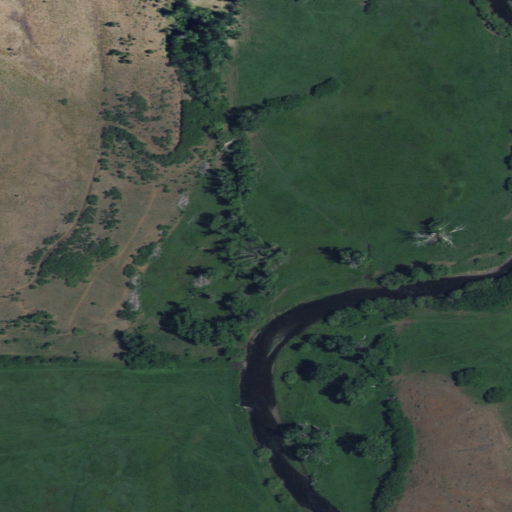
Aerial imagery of valley in Idaho named Vaughan Gulch containing shrub, woody wetlands, herbaceous wetlands, grassland, pasture, and deciduous forest